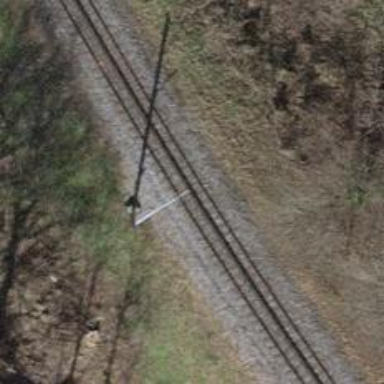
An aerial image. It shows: Railway milestone.